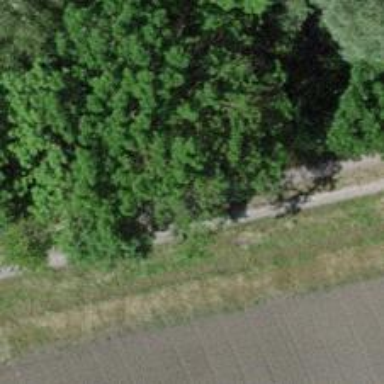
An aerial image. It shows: Well-maintained track road with grade 1 tracktype.